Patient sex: F
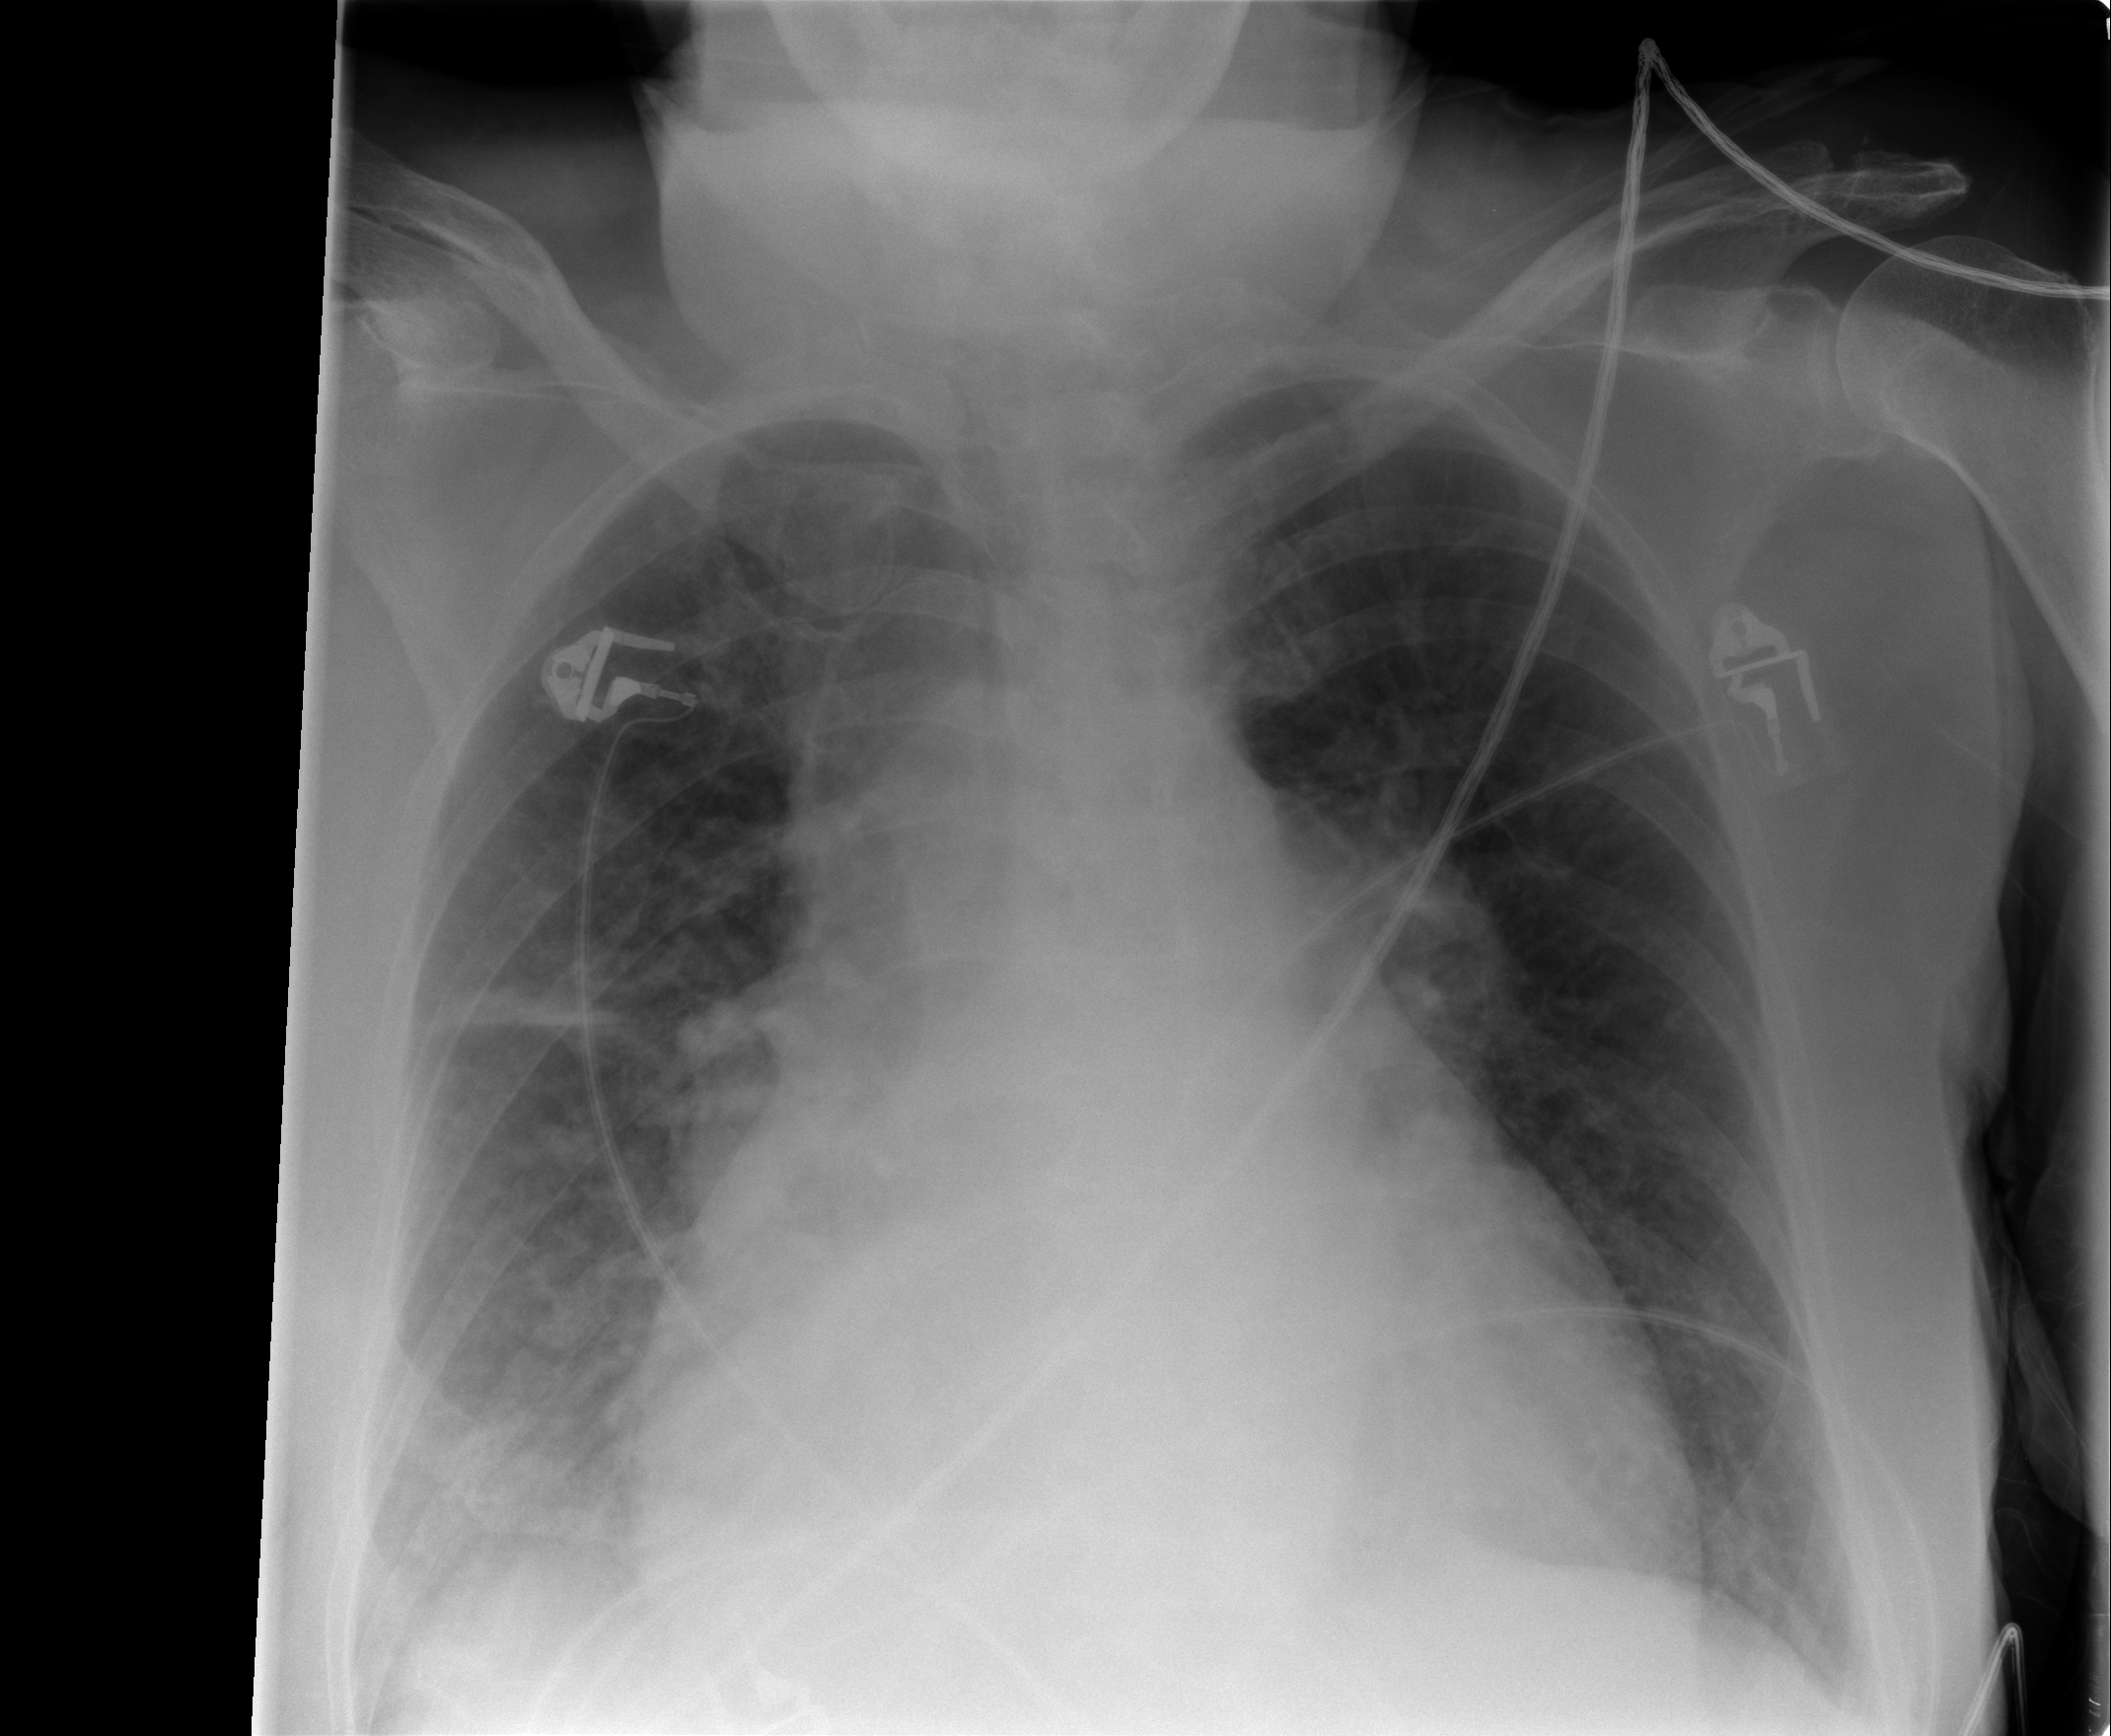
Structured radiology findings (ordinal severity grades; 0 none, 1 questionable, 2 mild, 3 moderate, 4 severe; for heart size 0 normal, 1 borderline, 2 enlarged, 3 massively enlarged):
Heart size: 2
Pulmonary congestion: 2
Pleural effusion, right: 2
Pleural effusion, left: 0
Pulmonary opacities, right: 2
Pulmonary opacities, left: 0
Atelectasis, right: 2
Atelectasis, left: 2